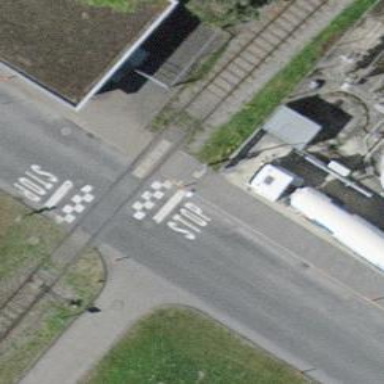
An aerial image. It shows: Railway crossing.